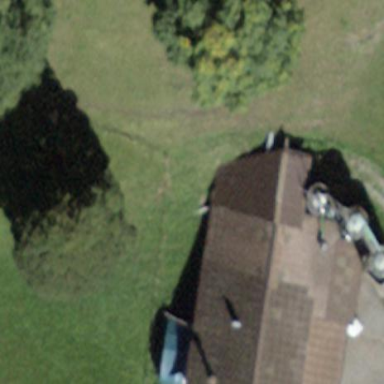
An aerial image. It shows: Barn.